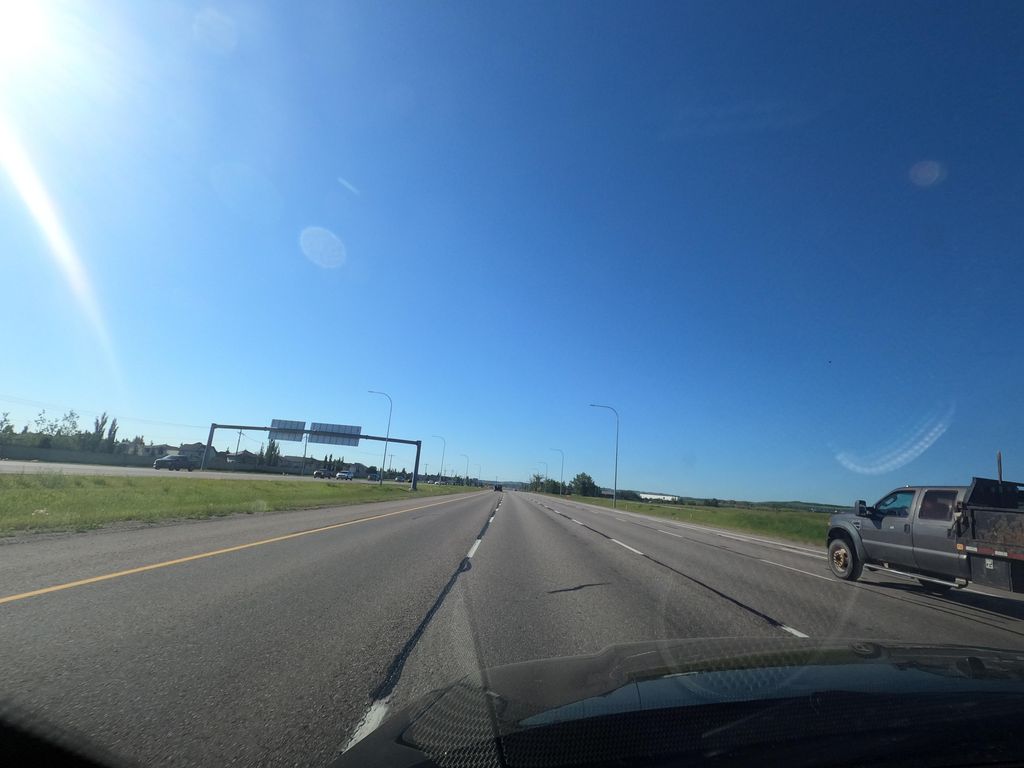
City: calgary